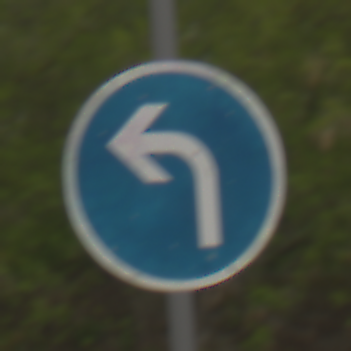
Verkehrszeichen: VorgeschriebeneFahrtrichtungLinks
Umgebung: Outdoor, Nature
Tageszeit: MorningAfternoon
Wetter: Overcast
Licht: Natural
Jahreszeit: NotSpecified
Kontrast: LowContrast